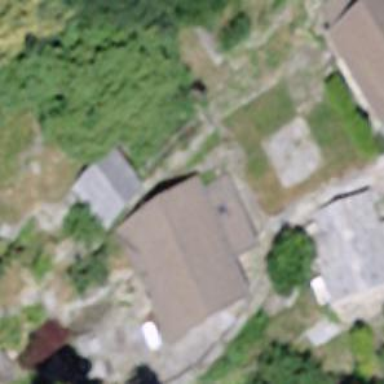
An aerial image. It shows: Simple house.